Question: I have a phonegap Application which i have already created in Android,IOS,Windows successfully. But when time to blackberry, i couldn't successful to set up blackberry with phonegap, i have followed the step of set up from phonegap site but i get error from command line and i also try eclipse web work plugin but not found the plugin.
Here i am trying to debug the sample folder which we have in blackberry folder.
i also not found the debug file in cordova blackberry folder.so any one please know the step to set up installation blackberry with phonegap .
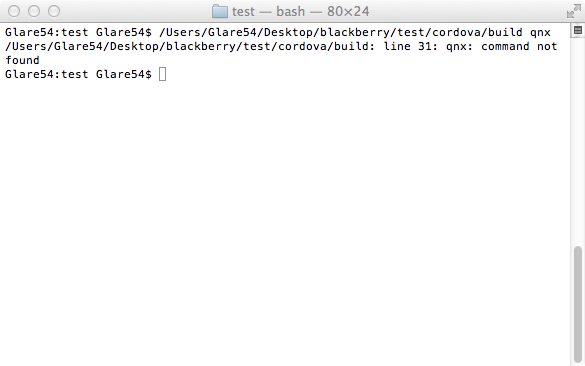
Answer: - Build Projectt :build project :navigate to project folder and cmd
command : ant blackberry build- Register with server : blackberry-signer -register -csjpin **.csj- sign app : blackberry-signer -storepass *@123 test.bar- install app : blackberry-deploy -installApp -password @123 -device
192... -package test.bar -password *@123 ((Navigate to sdk path bin folder under dependency ))- Ref site :
<URL>